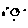
Label: moon